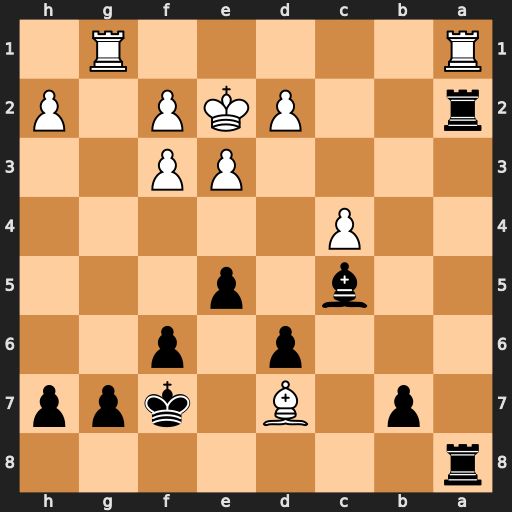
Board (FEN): r7/1p1B1kpp/3p1p2/2b1p3/2P5/4PP2/r2PKP1P/R5R1
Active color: b
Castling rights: -
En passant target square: -
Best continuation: Rxa1 Rxa1 Rxa1